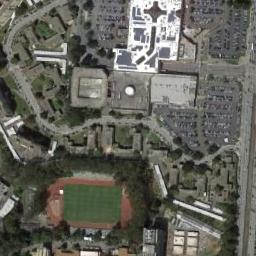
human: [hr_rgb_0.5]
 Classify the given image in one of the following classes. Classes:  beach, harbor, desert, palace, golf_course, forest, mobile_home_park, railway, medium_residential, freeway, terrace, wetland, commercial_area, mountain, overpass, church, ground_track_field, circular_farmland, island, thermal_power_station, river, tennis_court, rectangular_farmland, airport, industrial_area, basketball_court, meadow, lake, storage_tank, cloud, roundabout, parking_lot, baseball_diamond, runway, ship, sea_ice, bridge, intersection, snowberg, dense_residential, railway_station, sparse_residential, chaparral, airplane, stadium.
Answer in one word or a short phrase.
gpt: ground_track_field